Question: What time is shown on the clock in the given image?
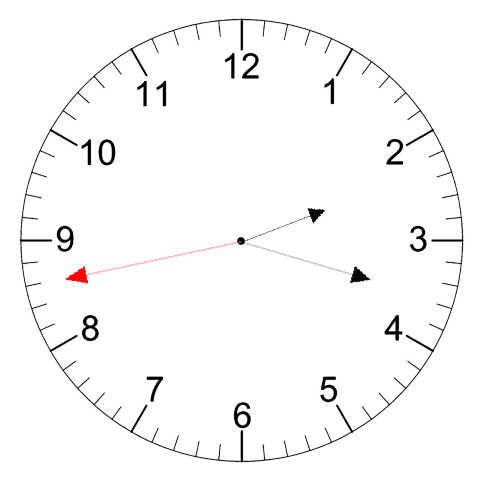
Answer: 02:17:43